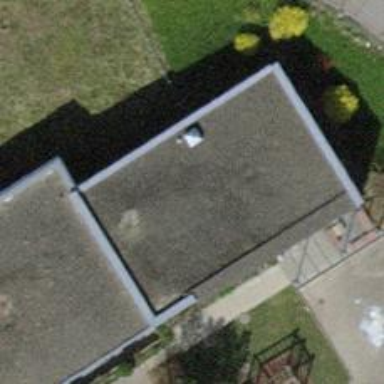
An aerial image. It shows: Kindergarten.